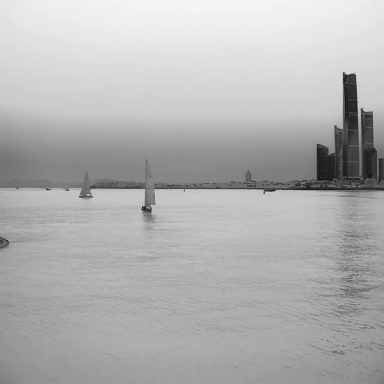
There are two sailboats in the infrared image.